Chest X-ray. View position: AP
Patient age: 64
Patient sex: M
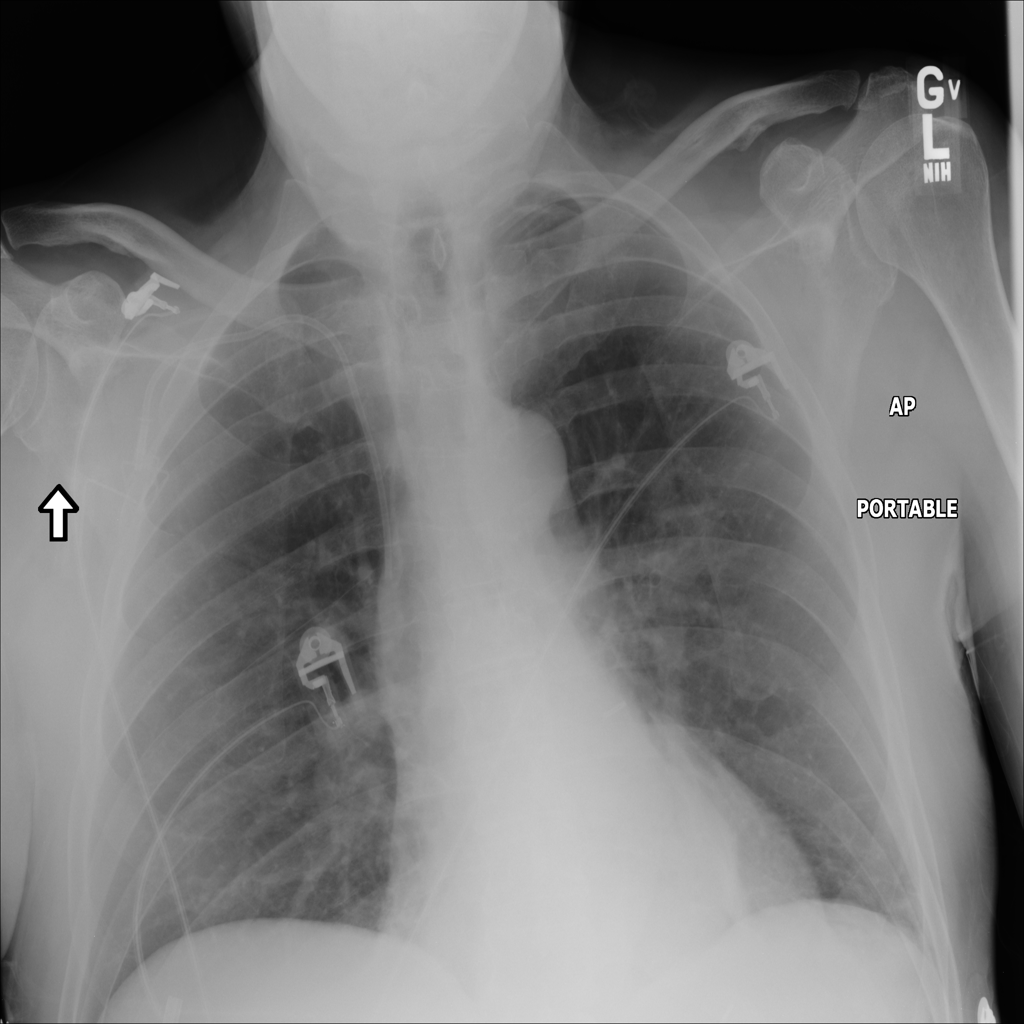
Finding: Pneumothorax